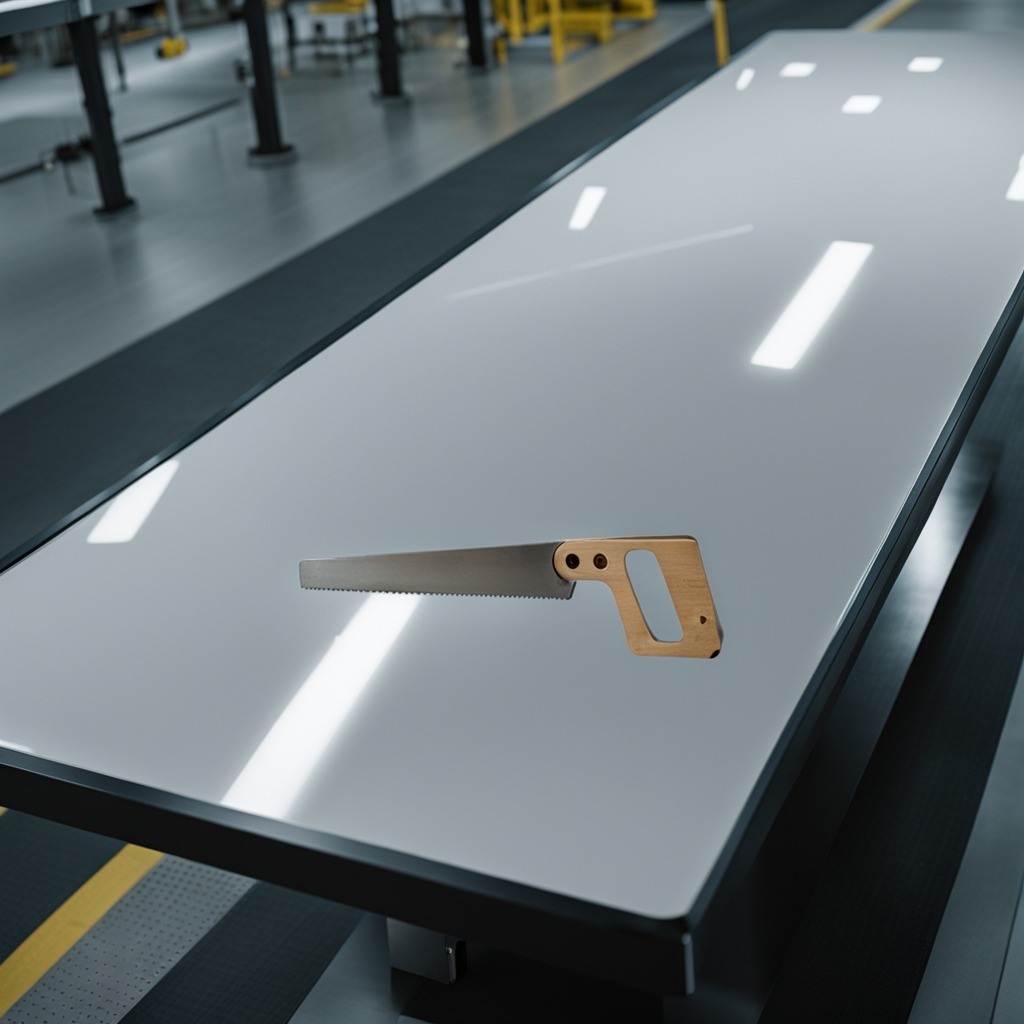
A metal saw is lying on a table in a ship maintenance bay.